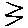
Label: zigzag